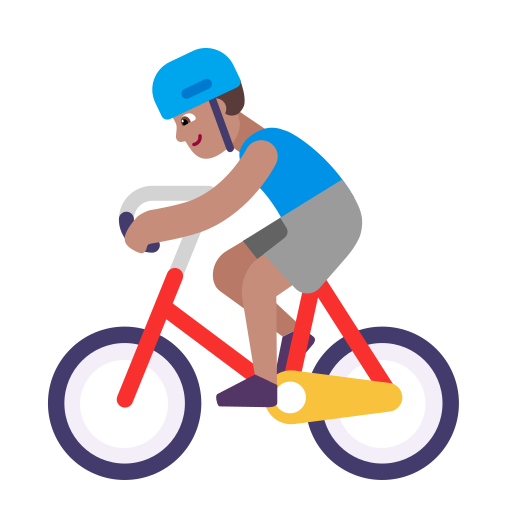
man biking flat